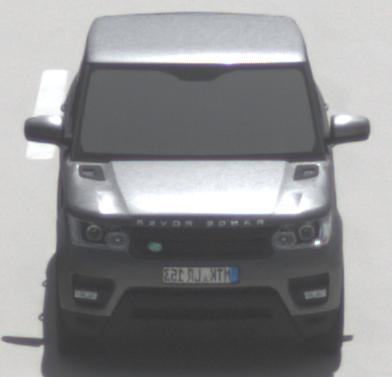
Make: Land Rover
Model: Range Rover Sport 5.0 V8 SC
Detailed model: Range Rover Sport (II)
Model produced from: 2013/09
Model produced until: 2015/07
Doors: 5
Color: gray
Road condition: dry road
Daytime: midday
Contrast: medium contrast